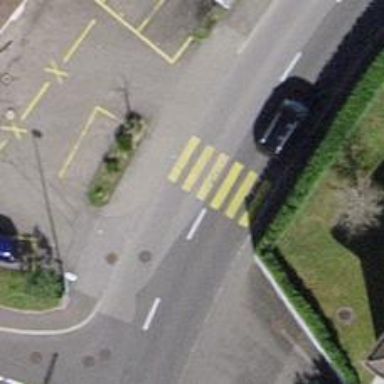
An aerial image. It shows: Marked crossing on asphalt footway.